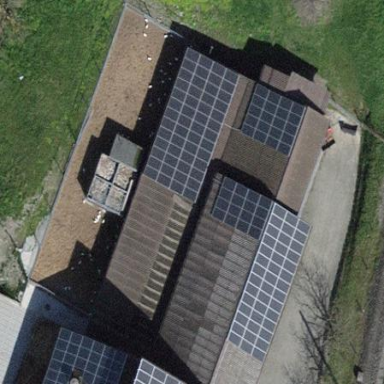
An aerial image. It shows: Solar power generator utilizing photovoltaic technology with solar photovoltaic panels.